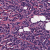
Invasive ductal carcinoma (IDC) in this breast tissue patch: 1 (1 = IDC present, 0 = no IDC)